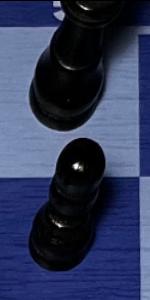
Label: Pawn_Black